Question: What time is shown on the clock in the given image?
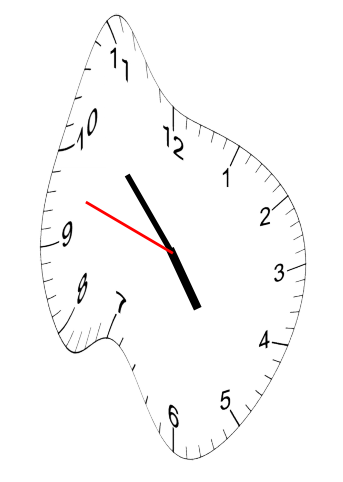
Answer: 04:52:48